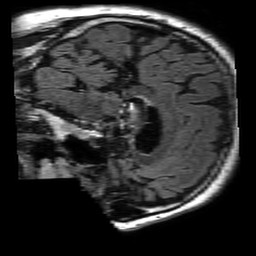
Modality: FLAIR
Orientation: sagittal
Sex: male
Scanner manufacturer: philips
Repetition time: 11 s
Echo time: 0.125 s